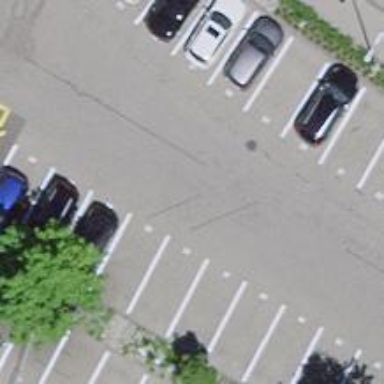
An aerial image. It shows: Parking aisle designated as service road.